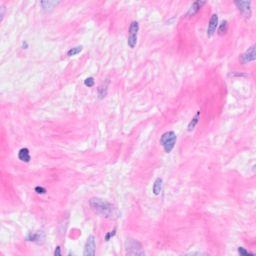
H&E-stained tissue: Breast